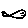
Label: fish